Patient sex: F
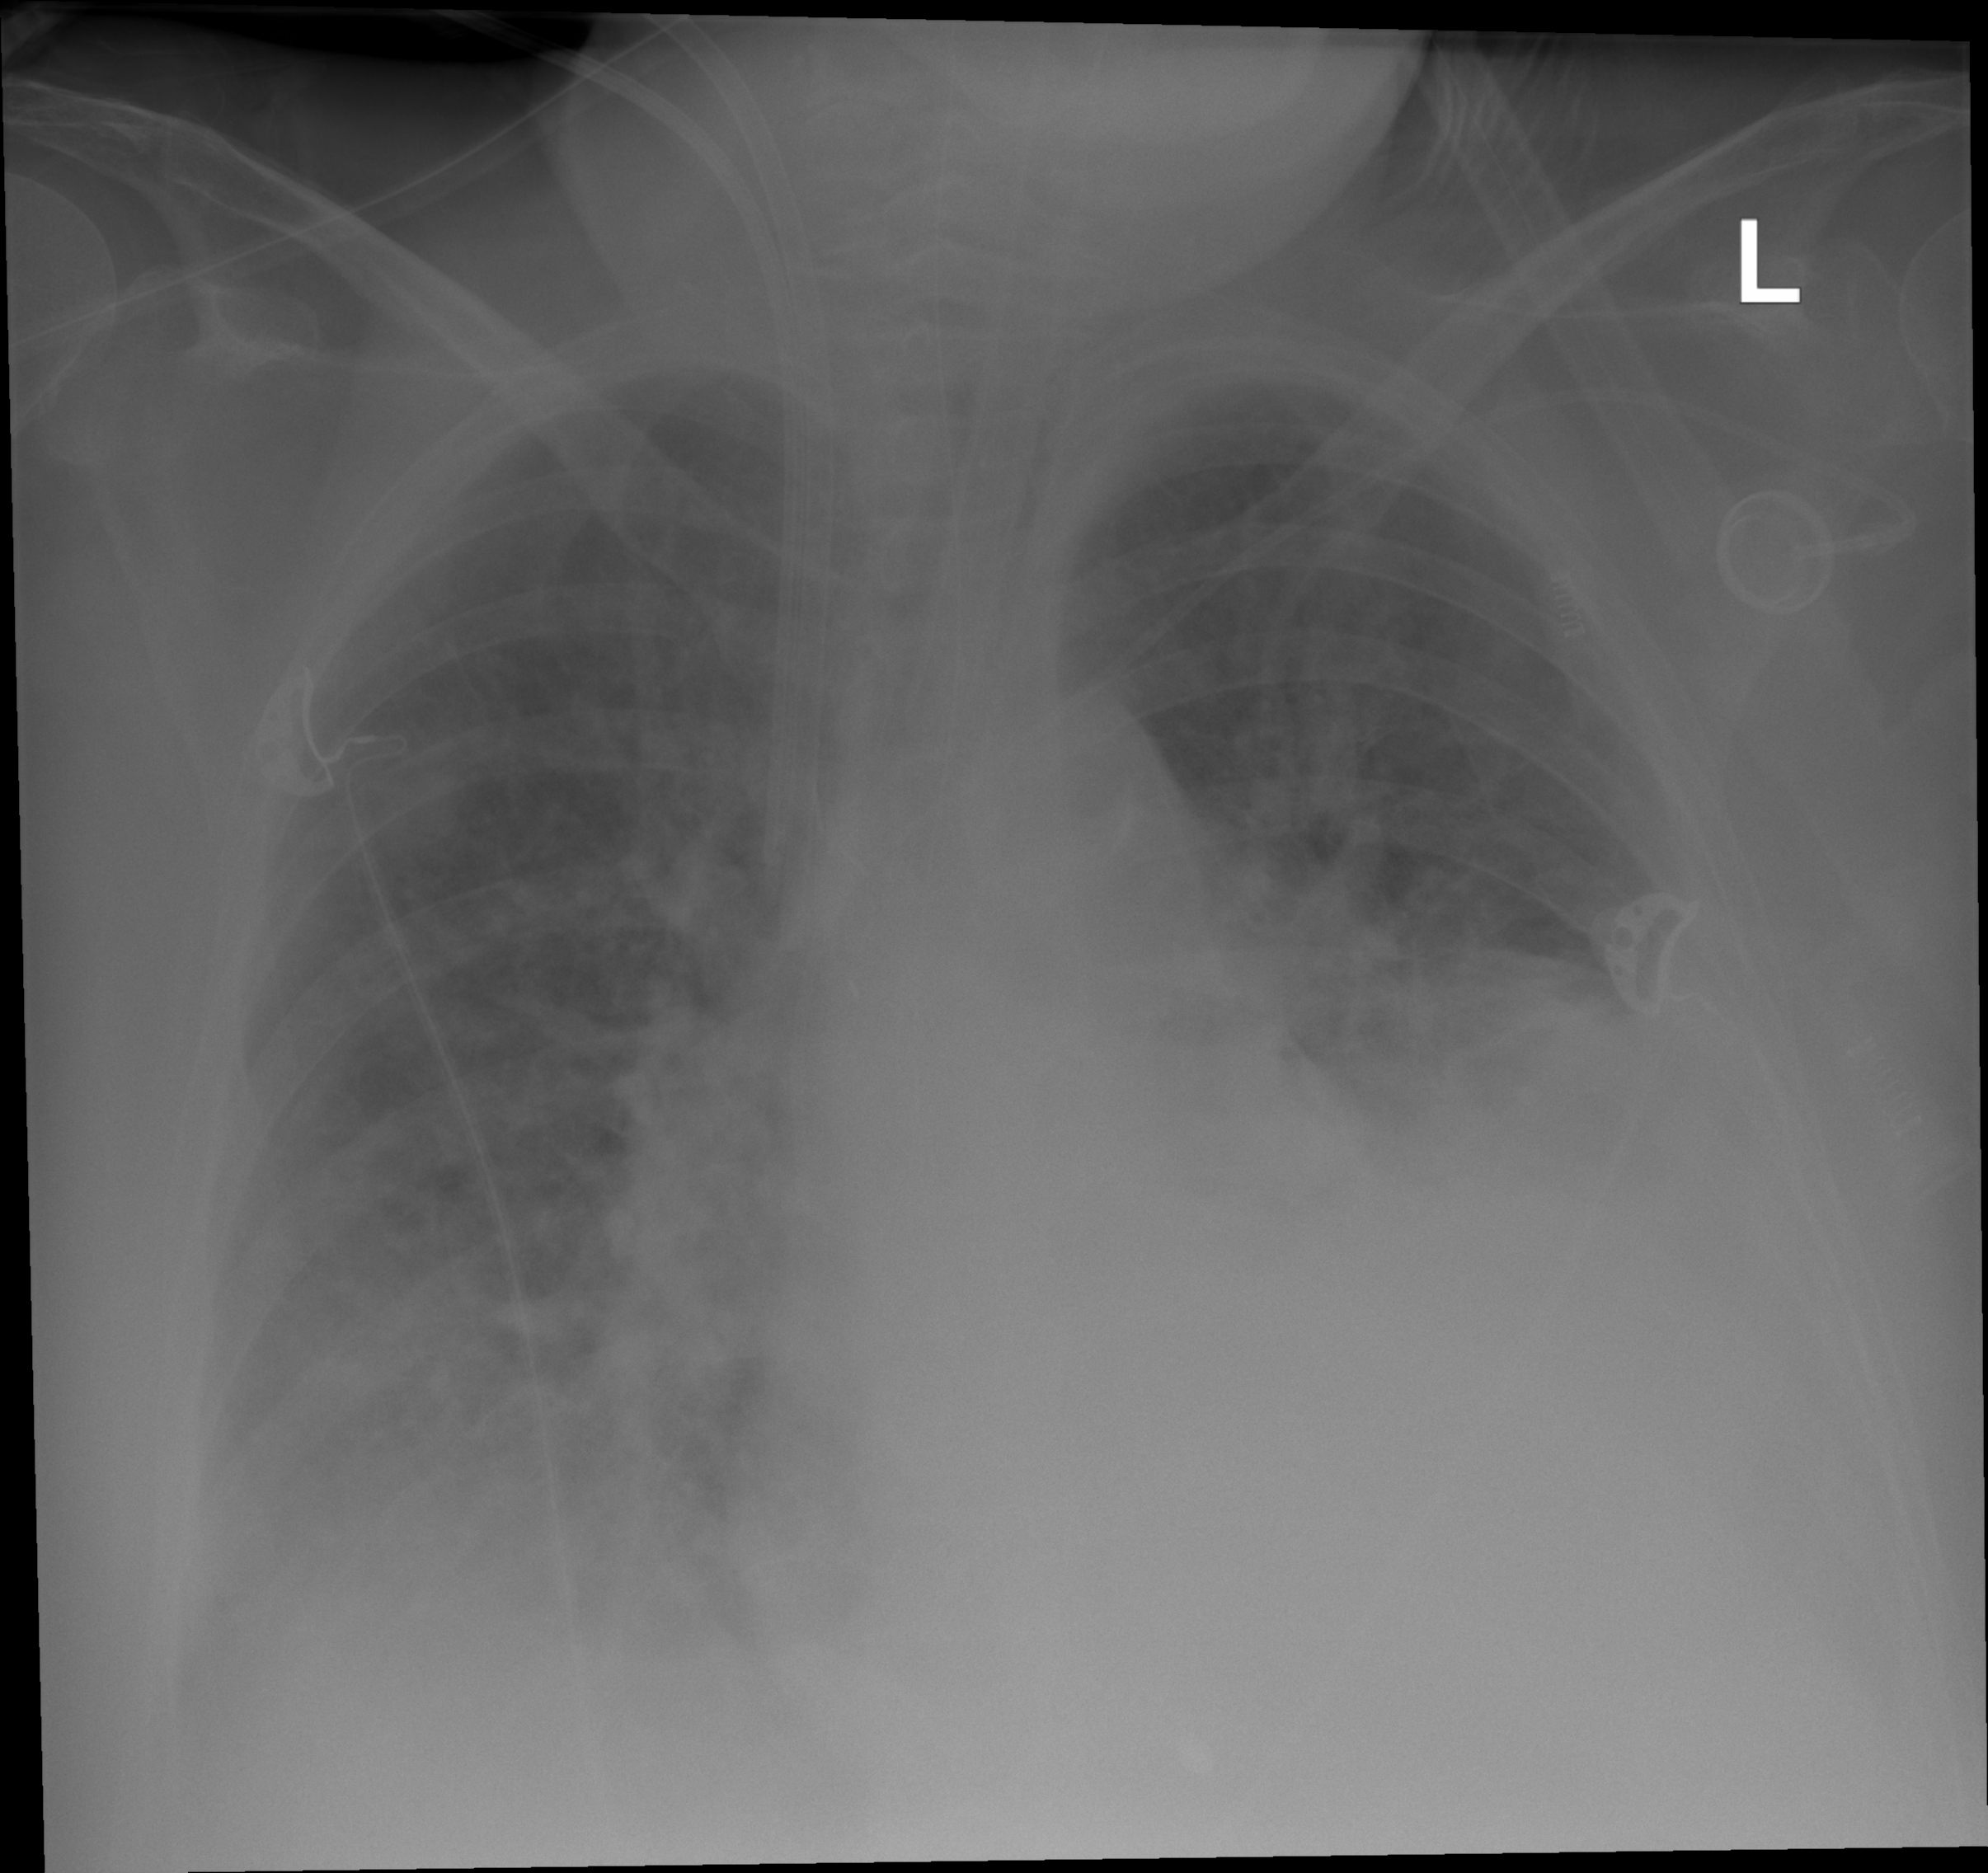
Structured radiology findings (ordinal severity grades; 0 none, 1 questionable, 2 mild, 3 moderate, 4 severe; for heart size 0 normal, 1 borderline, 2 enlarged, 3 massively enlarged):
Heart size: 3
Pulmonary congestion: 2
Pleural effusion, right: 2
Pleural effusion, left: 3
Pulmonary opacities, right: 2
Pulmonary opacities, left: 3
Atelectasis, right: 2
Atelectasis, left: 4